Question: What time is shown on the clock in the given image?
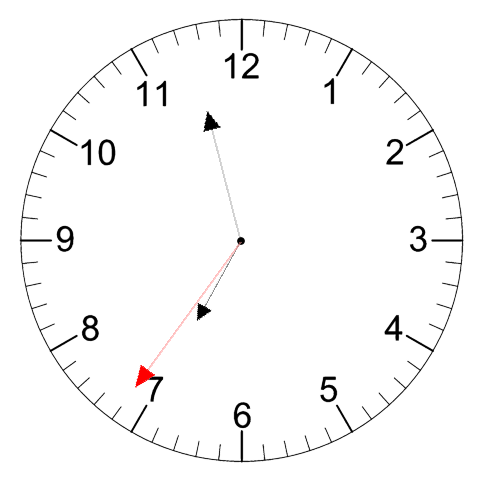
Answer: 06:57:36